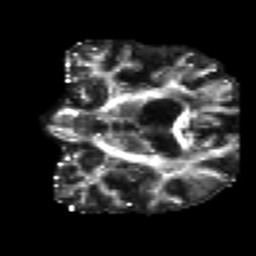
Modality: FA
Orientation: coronal
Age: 66
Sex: female
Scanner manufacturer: siemens
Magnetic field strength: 3 T
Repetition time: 7.3 s
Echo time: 0.087 s